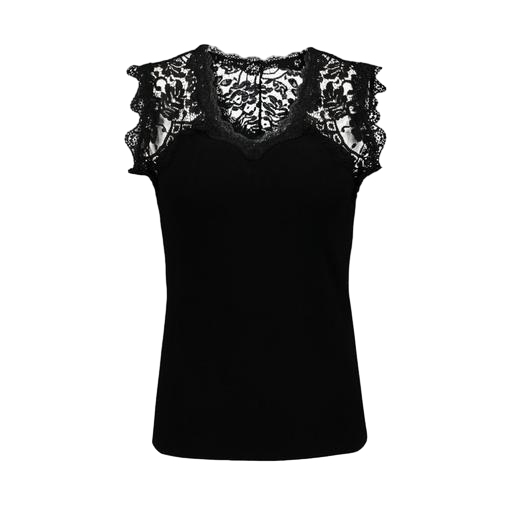
black curve cami rib lace, black lace-accented top, black dentelle lace-detail camisole, white background